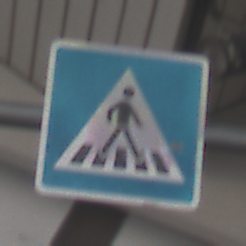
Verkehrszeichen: FussgaengerueberwegLinks
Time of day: MorningAfternoon
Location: Roofed (Urban)
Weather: PartlyCloudy
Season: NotSpecified
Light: Natural